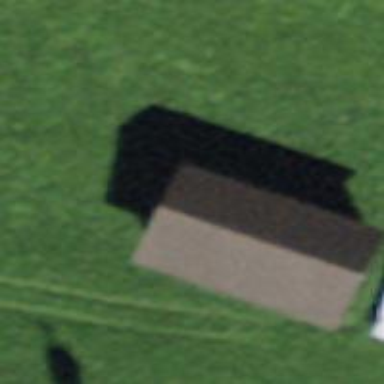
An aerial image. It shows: Barn.